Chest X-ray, PA view. Patient: 62 years old, sex M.
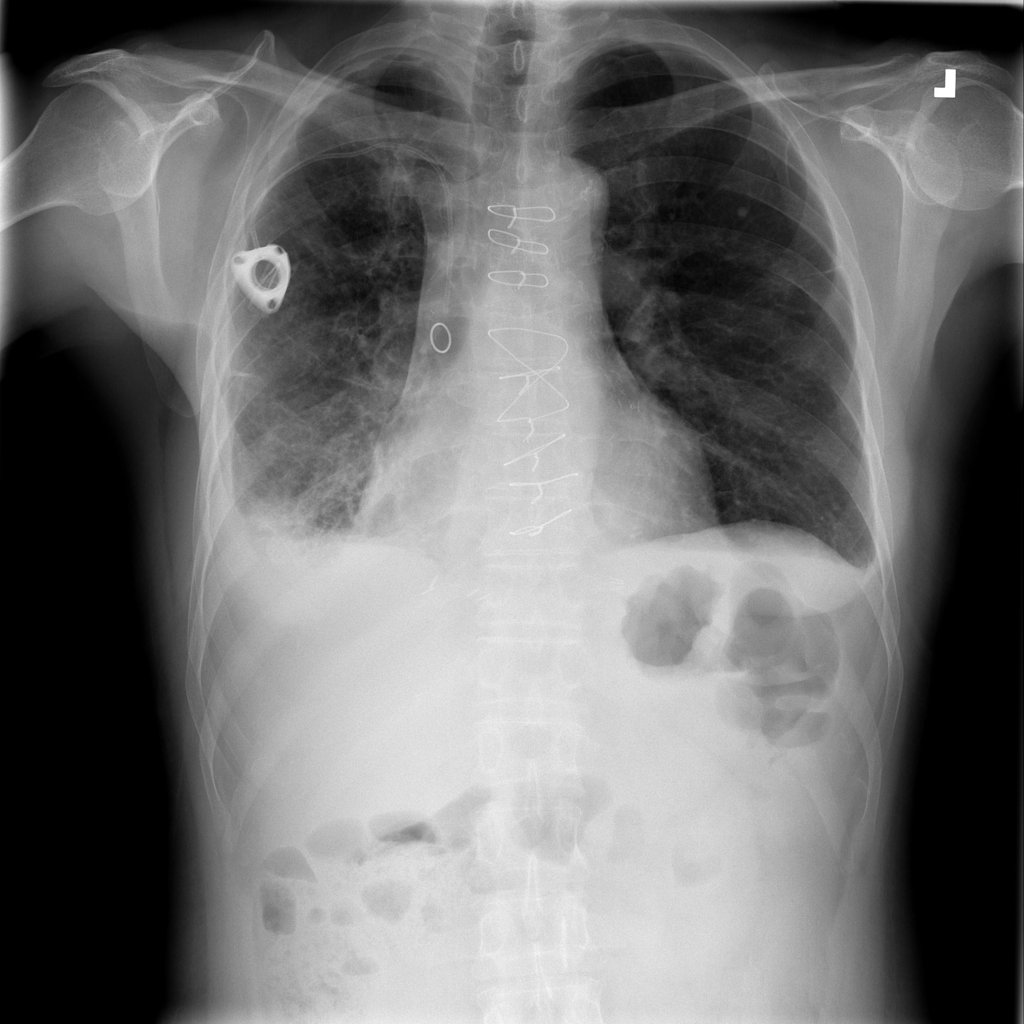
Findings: Effusion, Infiltration, Pleural_Thickening